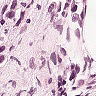
Metastatic tissue present: yes